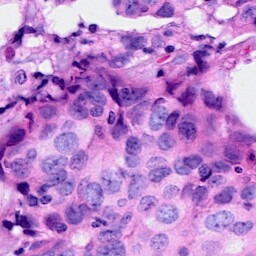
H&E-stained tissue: Breast